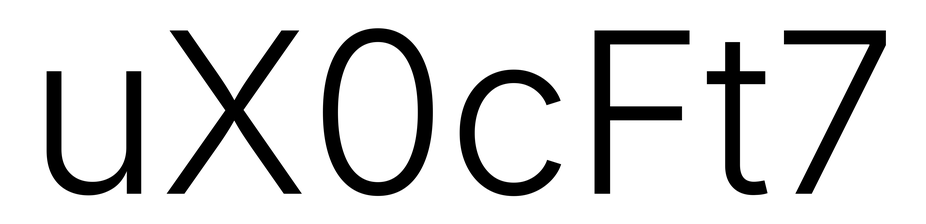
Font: Inter_Light